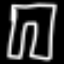
Label: pants